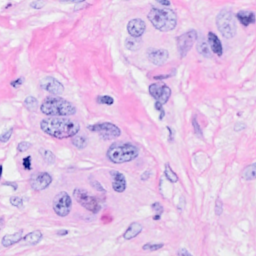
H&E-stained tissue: Breast